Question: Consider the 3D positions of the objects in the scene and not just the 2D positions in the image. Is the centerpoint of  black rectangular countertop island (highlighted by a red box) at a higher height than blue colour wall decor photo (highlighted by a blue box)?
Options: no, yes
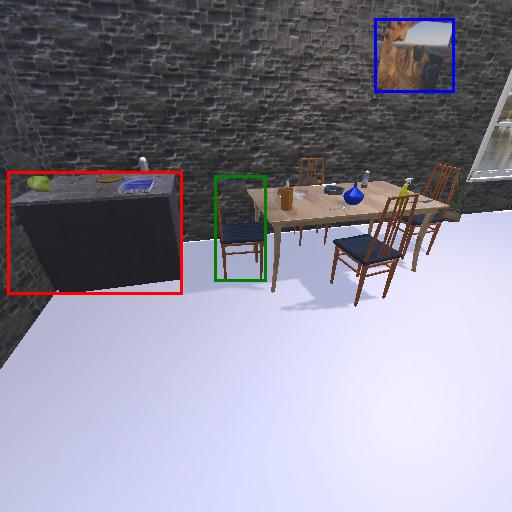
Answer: no